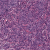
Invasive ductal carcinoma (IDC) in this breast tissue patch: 1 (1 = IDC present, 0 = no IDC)